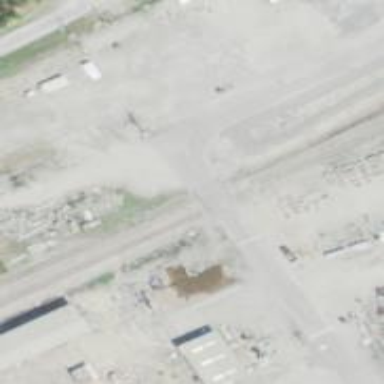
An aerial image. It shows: Railway crossing.